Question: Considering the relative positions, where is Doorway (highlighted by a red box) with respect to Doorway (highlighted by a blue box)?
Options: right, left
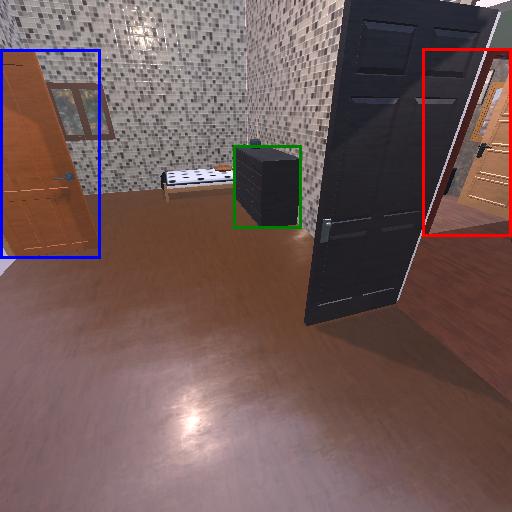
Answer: right